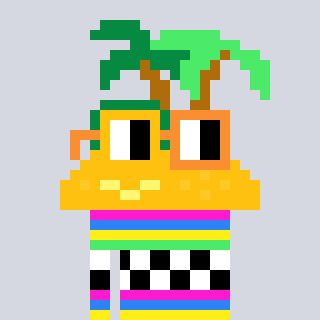
a pixel art character with square yellow and orange glasses, a island-shaped head and a red-colored body on a cool background